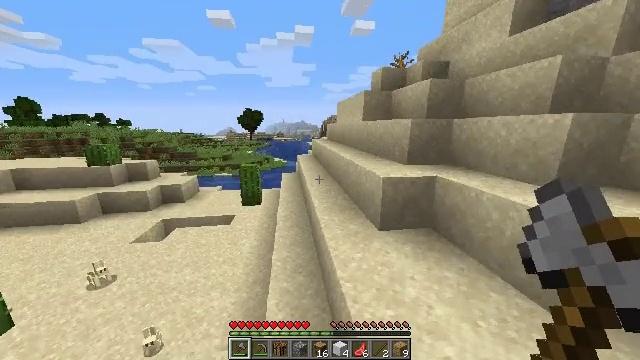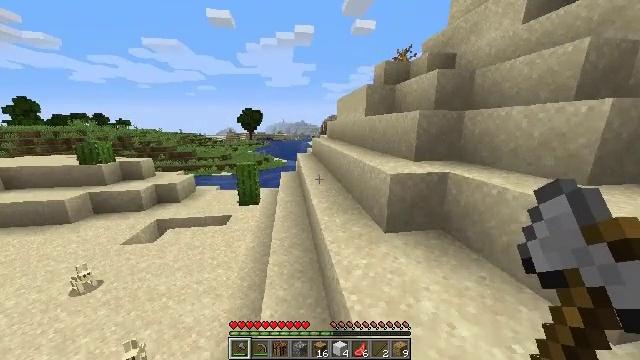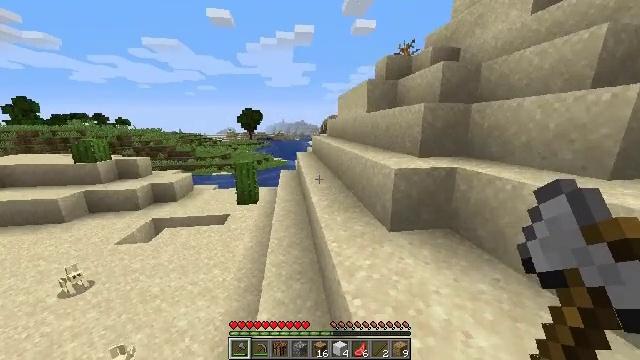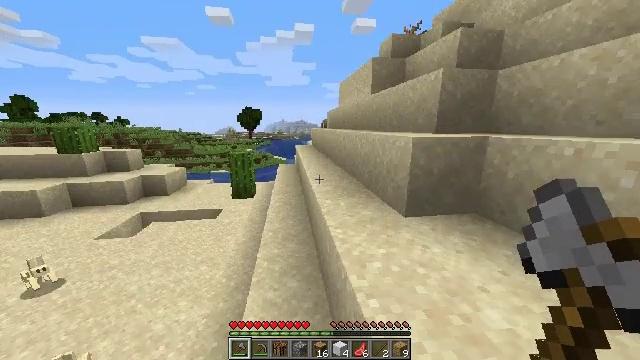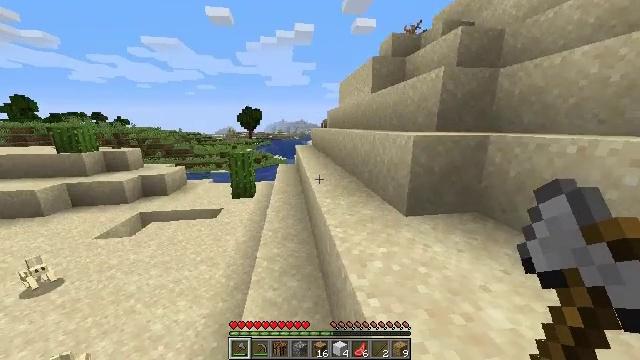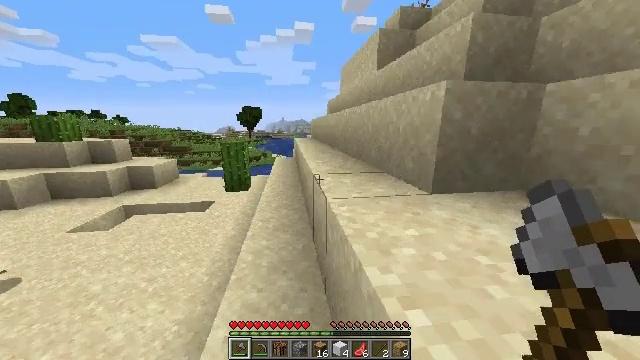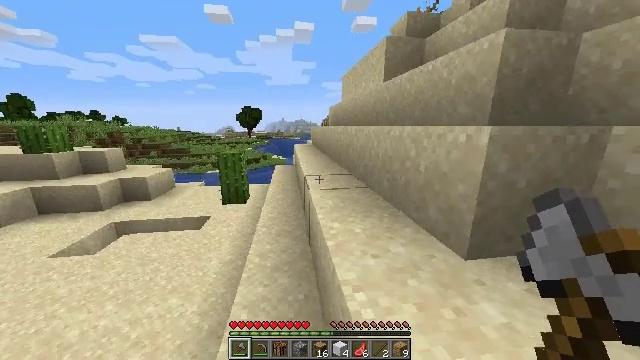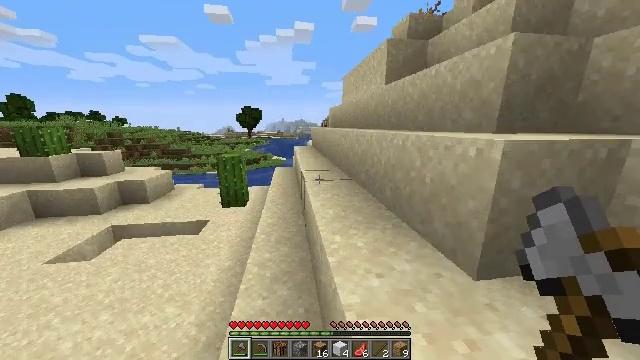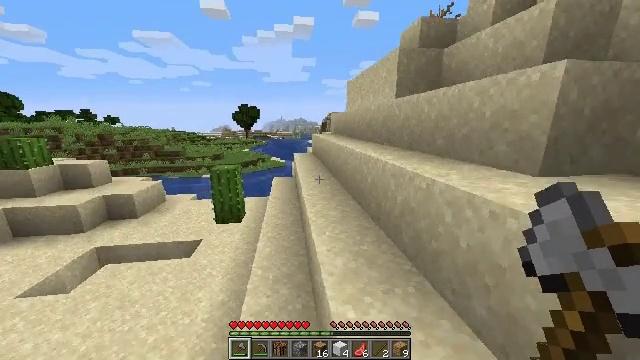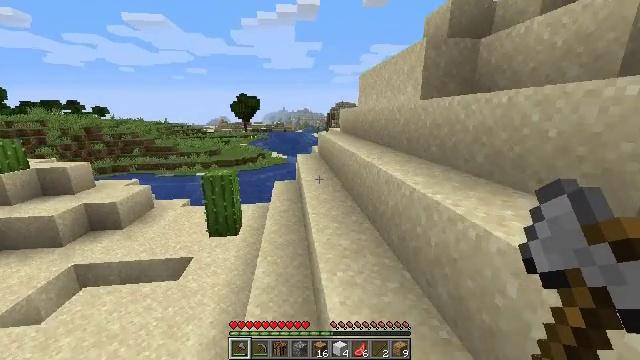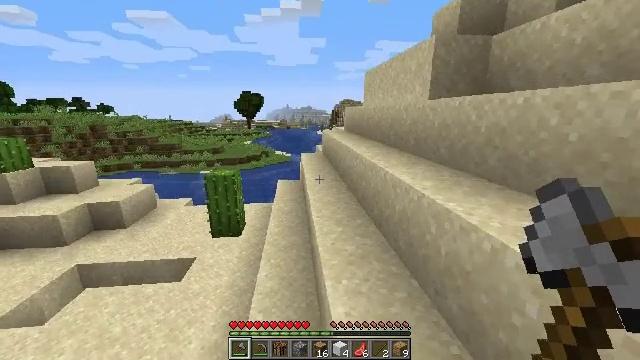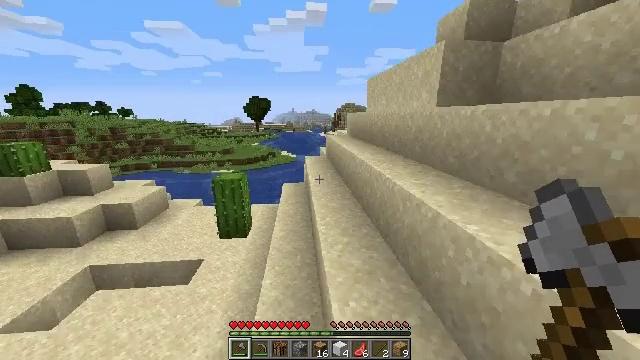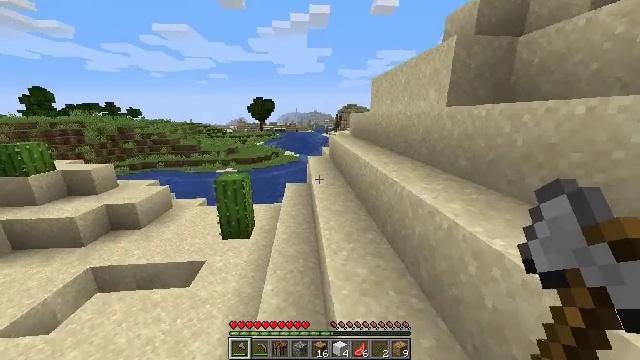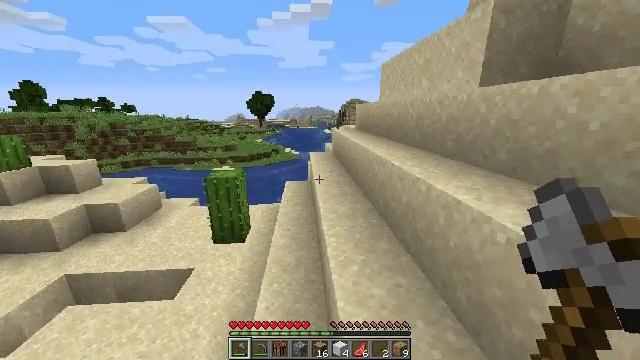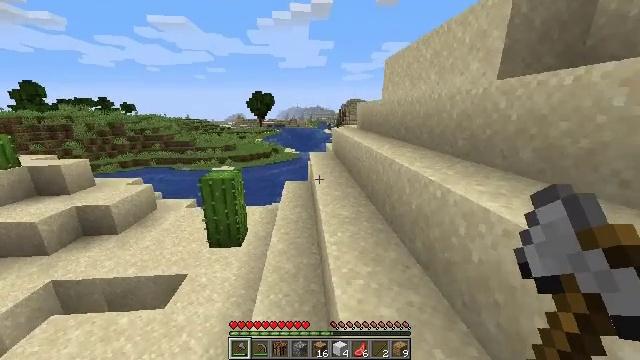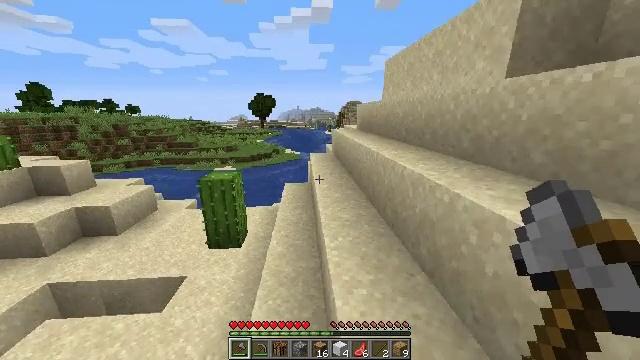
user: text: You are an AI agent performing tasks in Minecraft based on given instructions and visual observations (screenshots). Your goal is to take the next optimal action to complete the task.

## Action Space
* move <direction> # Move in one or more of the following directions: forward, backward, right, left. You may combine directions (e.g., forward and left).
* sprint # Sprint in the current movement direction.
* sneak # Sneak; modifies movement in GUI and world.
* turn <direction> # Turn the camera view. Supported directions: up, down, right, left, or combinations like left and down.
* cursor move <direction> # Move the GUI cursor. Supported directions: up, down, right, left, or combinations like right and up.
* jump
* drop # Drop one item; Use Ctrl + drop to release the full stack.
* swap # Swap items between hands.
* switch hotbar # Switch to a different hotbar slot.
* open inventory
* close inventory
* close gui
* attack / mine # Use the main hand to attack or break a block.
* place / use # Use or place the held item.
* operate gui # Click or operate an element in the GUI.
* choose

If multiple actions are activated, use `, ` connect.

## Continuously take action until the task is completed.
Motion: motion action
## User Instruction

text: Kill aquatic mobs.
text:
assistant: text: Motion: move forward, sprint, jump
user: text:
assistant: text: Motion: move forward, sprint, jump
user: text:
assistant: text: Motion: move forward, sprint, jump
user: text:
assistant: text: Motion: move forward, sprint, jump
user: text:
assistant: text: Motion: move forward, sprint, jump
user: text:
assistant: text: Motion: move forward, sprint, jump
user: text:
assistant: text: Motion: move forward, sprint, jump
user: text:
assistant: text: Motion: move forward, sprint, jump
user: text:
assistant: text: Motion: move forward, sprint, turn left, jump
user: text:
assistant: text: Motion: move forward, sprint, jump
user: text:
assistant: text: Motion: move forward, sprint, jump
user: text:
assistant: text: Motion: move forward, sprint, jump
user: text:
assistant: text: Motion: move forward, sprint, jump
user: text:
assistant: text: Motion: move forward, sprint, jump
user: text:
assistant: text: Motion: move forward, sprint, jump
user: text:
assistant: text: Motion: move forward, sprint, jump
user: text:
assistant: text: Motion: move forward, sprint, jump
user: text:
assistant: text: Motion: move forward, sprint, jump
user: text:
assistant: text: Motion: move forward, sprint, jump
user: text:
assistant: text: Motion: move forward, sprint, jump
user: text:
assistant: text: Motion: move forward, sprint, jump
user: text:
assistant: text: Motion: move forward, sprint, jump
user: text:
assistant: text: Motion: move forward, sprint, jump
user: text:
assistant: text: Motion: move forward, sprint, jump
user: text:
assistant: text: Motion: move forward, sprint, jump
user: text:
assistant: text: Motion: move forward, sprint, turn right and down, jump
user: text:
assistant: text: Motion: move forward, sprint, turn right and down, jump
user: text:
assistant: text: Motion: move forward, sprint, turn right and down, jump
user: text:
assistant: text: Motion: move forward, sprint, turn right and down, jump
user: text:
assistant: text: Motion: move forward, sprint, jump